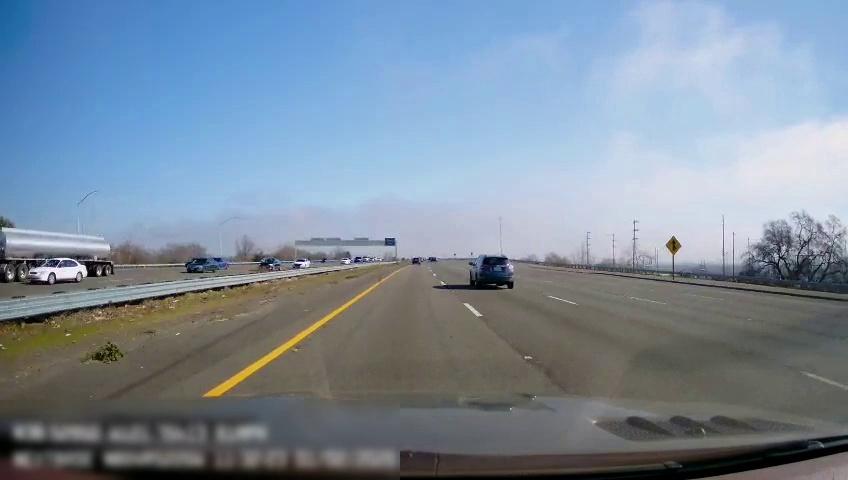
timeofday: Day
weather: Sunny
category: Drivable Space
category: Drivable Space
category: Vehicles | SUV
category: Vehicles | Other LV
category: Vehicles | Car
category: Vehicles | Car
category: Vehicles | Car
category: Vehicles | Car
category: Vehicles | SUV
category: Lanes | Current Lane
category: Lanes | Current Lane
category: Lanes | Alternate Lane
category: Lanes | Alternate Lane
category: Traffic | Signs